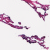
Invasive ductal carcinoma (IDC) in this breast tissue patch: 0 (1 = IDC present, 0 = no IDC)